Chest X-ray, AP view. Patient: 60 years old, sex M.
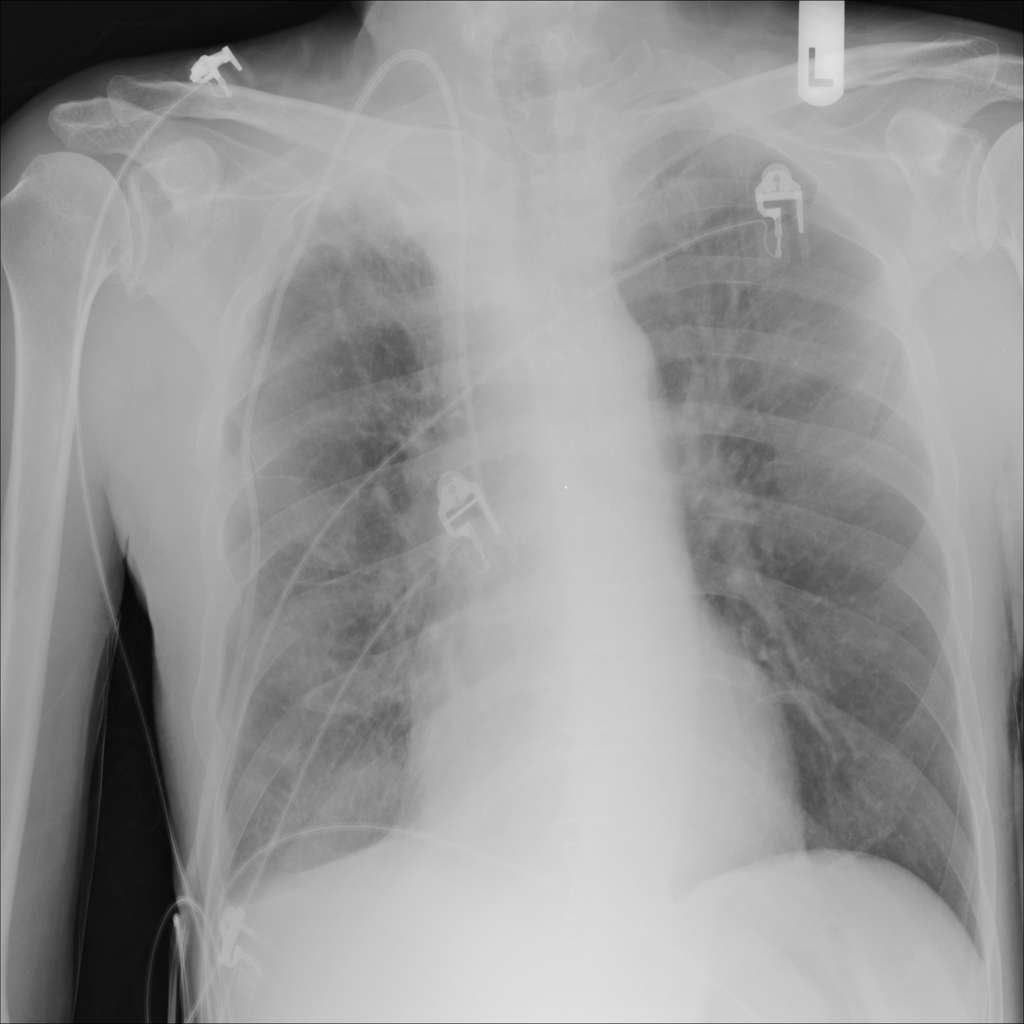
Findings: Mass